Question: What i pretend is to display an indeterminate progress bar (for the moment is only an dialog for test purposes) while my second fragment is getting data and constructing the view without freezing the UI.
What i've tried:
- - - -
With the asynctask approach almost everything is right, but onPostExecute I've to update the fragment to do this i created an interface and in the main activity i remove the view and add the new one, but with this i created another problem my back stack is messed up so i'am out of options.
A diagram to help understand how it works:

My fragment 2:
'''
public class FragTopics extends Fragment {
Object course;
ManSession session;
String courseId;
Long topicId;
String courseName;
private LinearLayout mainLayout;
private ScrollView contentScrollable;
private LinearLayout contentsLayout;
private View myView;
public FragTopics() {
}
@Override
public View onCreateView(LayoutInflater inflater, ViewGroup container,
Bundle savedInstanceState) {
session = new ManSession(getActivity().getApplicationContext());
courseId = getArguments().getString("courseId");
topicId = Long.parseLong(getArguments().getString("topicId"));
courseName = getArguments().getString("courseName");
new HeavyWork().execute();
// Create empty view because i need to return something
myView = new View(getActivity());
return myView;
}
private class HeavyWork extends AsyncTask<Void, Void, Void> {
private ProgressDialog dialog;
final FragmentUpdater activity = (FragmentUpdater) getActivity();
// Do the long-running work in here
@Override
protected Void doInBackground(Void... params) {
MoodleCourseContent[] courseTopics = new ManContents(getActivity()
.getApplicationContext()).getContent(courseId);
MoodleCourseContent singleTopic = new ManContents(getActivity()
.getApplicationContext()).getTopic(topicId, courseTopics);
// This createTopics call another methods from the fragment class to
// get the data and create views
myView = createTopics(singleTopic, courseName, courseId, topicId);
return null;
}
protected void onPreExecute() {
dialog = new ProgressDialog(getActivity());
dialog.show();
}
// This is called when doInBackground() is finished
@Override
protected void onPostExecute(Void ignore) {
activity.updater(myView);
dialog.dismiss();
}
}
'''
My interface:
'''
public interface FragmentUpdater {
public void updater(View param);
}
'''
My main activity where the interface is implemented:
'''
@Override
public void updater(View param) {
ViewGroup vg = (ViewGroup) findViewById (R.id.main_content);
vg.removeAllViews();
vg.addView(param);
}
'''
My layouts are created programmatic and this is structure:
'''
->LinearLayout
->TextView
->ScrollView
->LinearLayout
'''
After remove all view and add the new one onBackpressed will overlap my view with the previous fragments views
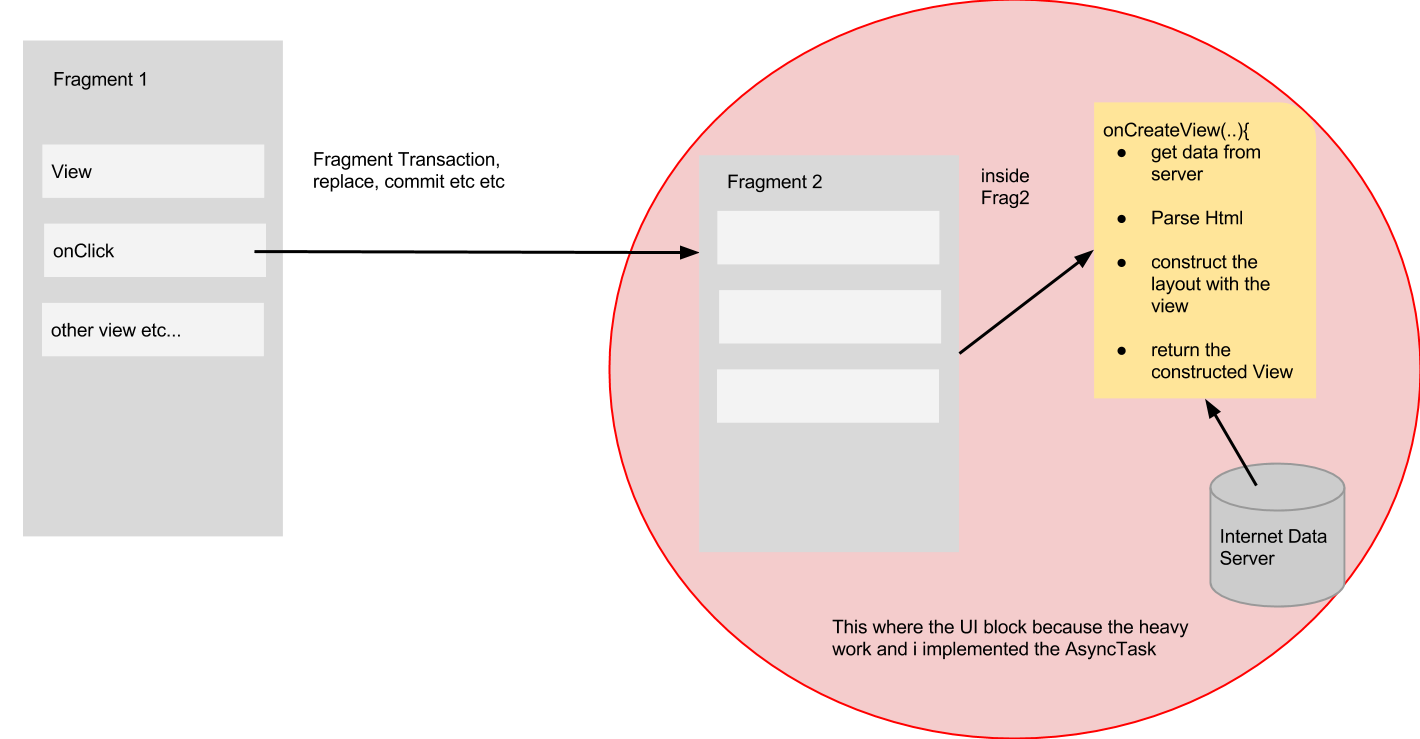
Answer: Your fragment is headless. So don't implement the onCreateView method. Move that code to onCreate. Then in the async task, use onPostExecute to signal the parent activity with updated information for it to display. The parent activity of this fragment can then decide how the UI should react to this information. Make sure you avoid communicating with the parent activity anywhere other than the onPostExecute (or onPublishProgress, if you're updating) method, since a) the activity can be null for a number of reasons, including a device rotation and b) these methods are gauranteed to run on the UI thread